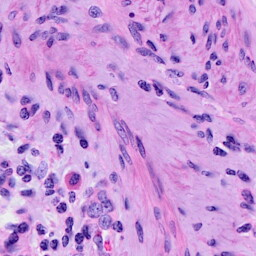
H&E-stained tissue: Cervix